Aerial crown-view tile of a tropical tree (Barro Colorado Island, Panama), acquired 20241216:
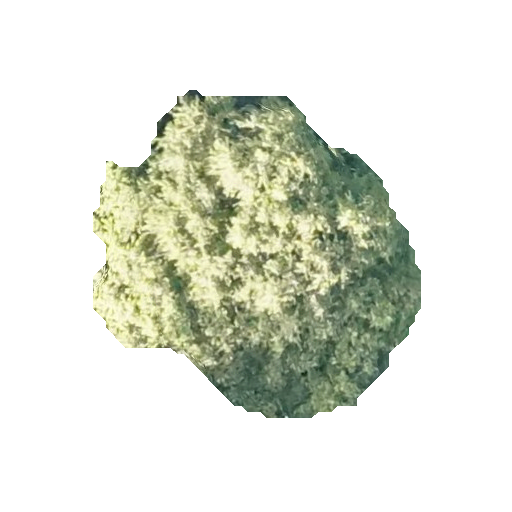
Species: Quararibea asterolepis
GBIF accepted scientific name: Quararibea asterolepis
Crown area: 110.464 m²